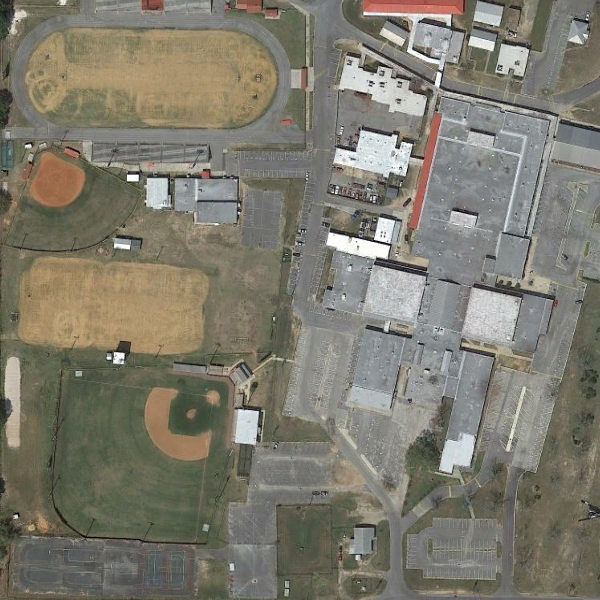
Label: School